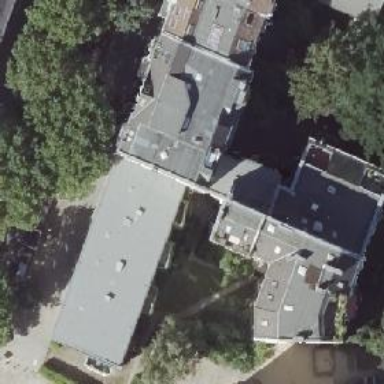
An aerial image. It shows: The building consists of apartments and has unique double saltbox roof shape.